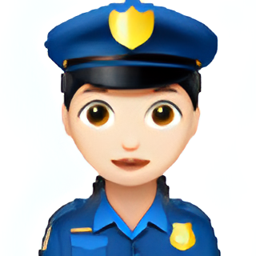
Name: female police officer type 1 2
Emoji: 👮🏻‍♀️
Group: People & Body
Sub-group: person-role